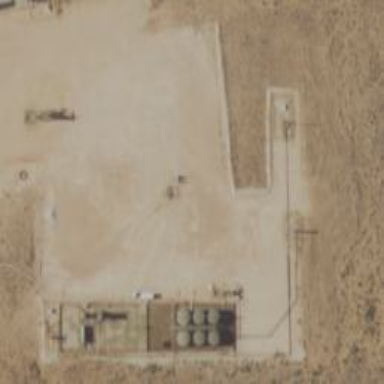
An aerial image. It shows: Petroleum well.